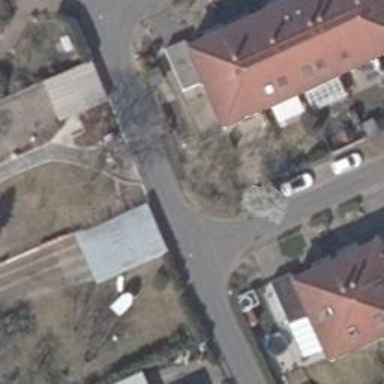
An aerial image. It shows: Asphalt road designated as living street.